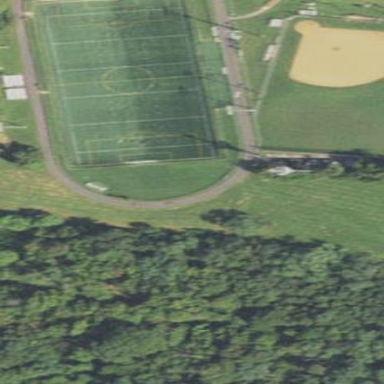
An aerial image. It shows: Soccer pitch with artificial turf for leisure sports activities.